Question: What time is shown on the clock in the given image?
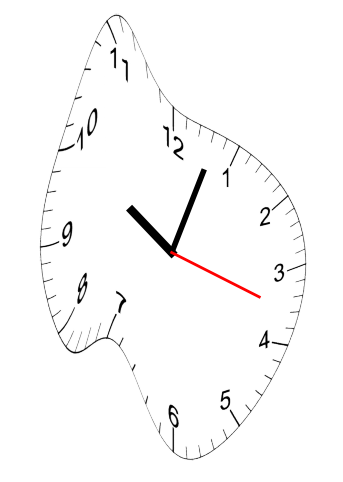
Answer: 10:03:18